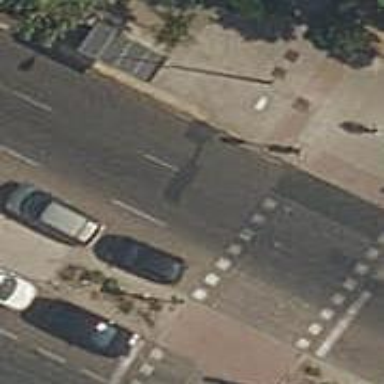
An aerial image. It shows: Public transport stop position.